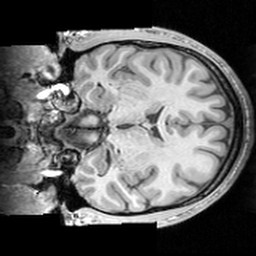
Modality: T1w
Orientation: coronal
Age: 29
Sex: male
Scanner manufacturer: siemens
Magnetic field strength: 3 T
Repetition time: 1.63 s
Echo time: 0.00311 s